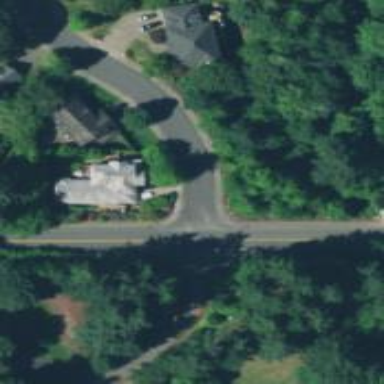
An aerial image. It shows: Unmarked crossing on the road.